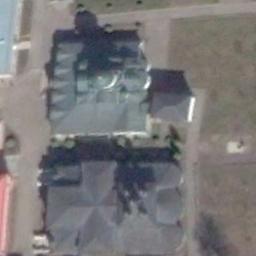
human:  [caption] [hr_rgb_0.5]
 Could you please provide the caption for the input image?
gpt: There is a church on the open place .

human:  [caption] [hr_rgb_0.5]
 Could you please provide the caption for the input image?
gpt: A cathedral with a gray roof, The main house in the middle of the church has a round roof, Several buildings and roads and trees and lawns around the church .

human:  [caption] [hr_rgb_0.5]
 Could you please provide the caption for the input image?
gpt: This is a church with a white bistratal cylindrical building in the middle .

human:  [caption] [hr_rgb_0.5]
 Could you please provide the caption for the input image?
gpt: The church with a tower and the rest of the church has some gray roofs .

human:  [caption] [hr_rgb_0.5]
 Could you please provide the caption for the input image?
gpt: The building is next to the church .